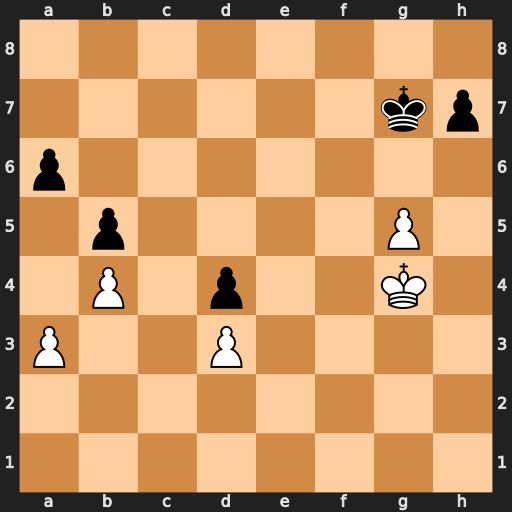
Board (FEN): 8/6kp/p7/1p4P1/1P1p2K1/P2P4/8/8
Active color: w
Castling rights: -
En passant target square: -
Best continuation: Kh5 Kf7 Kh6 Kg8 g6 hxg6 Kxg6